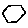
Label: hexagon